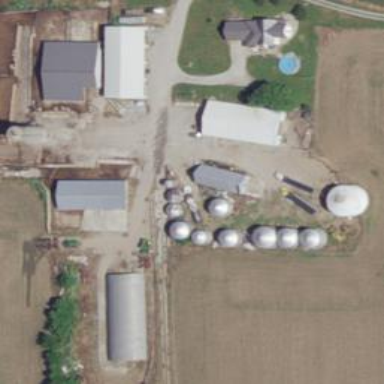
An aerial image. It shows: Silo.